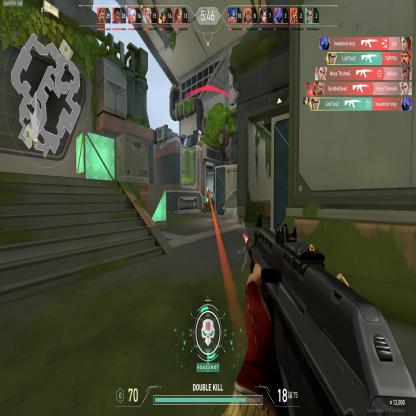
Label: enemy